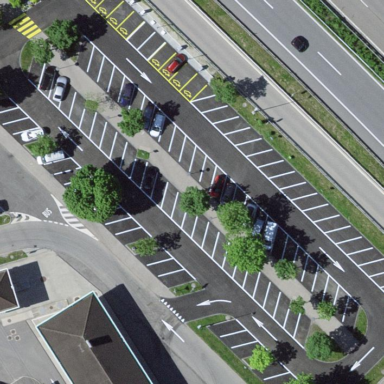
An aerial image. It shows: Asphalt parking aisle along service road.